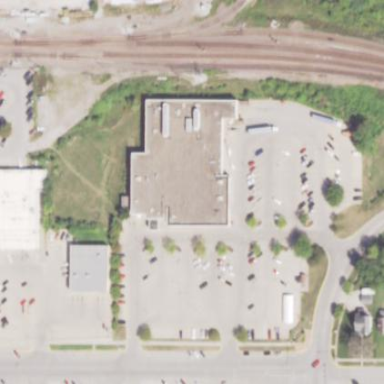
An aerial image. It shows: Supermarket building.